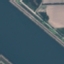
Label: River